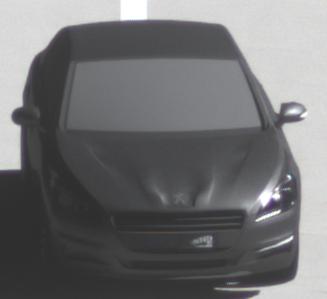
Make: Peugeot
Model: 508 120 VTi
Detailed model: 508 (I) Limousine
Model produced from: 2011/03
Model produced until: 2014/05
Doors: 4
Color: gray
Road condition: dry road
Daytime: morning or afternoon
Contrast: high contrast